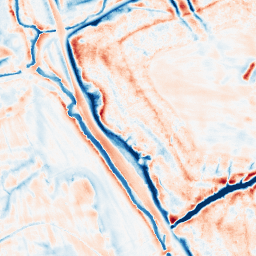
Category: edge_preserving
Decomposition family: bilateral
Decomposition parameters: d: 21
sigma_color: 150
sigma_space: 150
Upsampling method: bicubic_16x
Upsampling parameters: scale: 16
Upsampling scale: 16